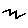
Label: zigzag